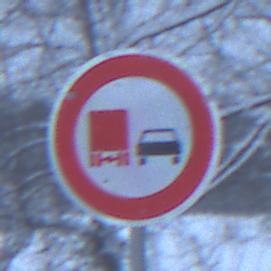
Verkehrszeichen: UeberholverbotKraftfahrzeuge
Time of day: Midday
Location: Outdoor (Nature)
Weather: Overcast
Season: Winter
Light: Natural